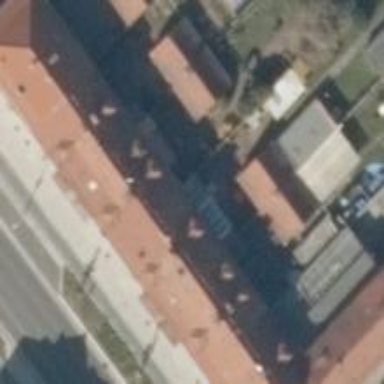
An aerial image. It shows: Image showing building with apartments.